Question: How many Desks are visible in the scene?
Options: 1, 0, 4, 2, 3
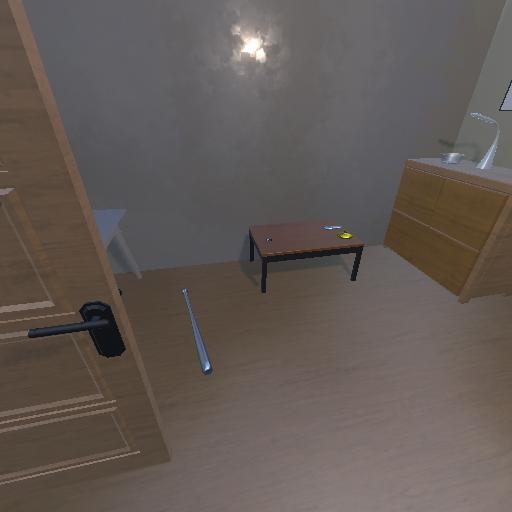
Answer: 1